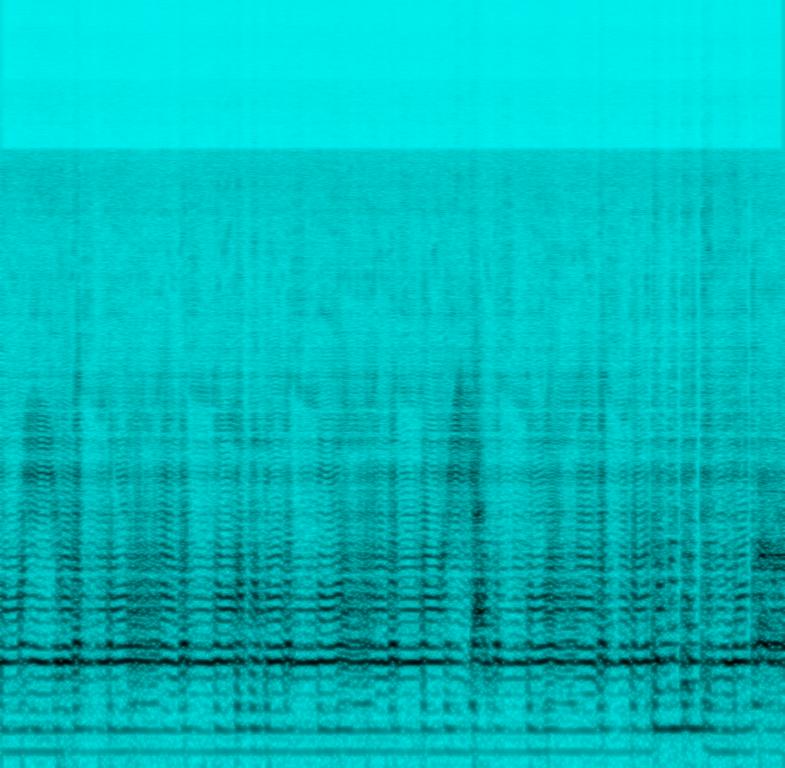
This is a didgeridoo jam piece. The didgeridoo is playing tunes at a pitch varying from low to medium. There is a tribal sound to this recording. It could be used in the soundtrack of a movie/TV series with a jungle/primitive setting. It could also be sampled to be used in beat-making.